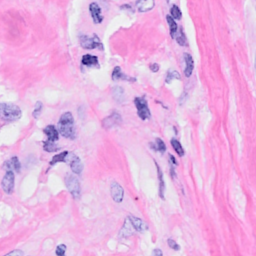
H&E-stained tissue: Breast